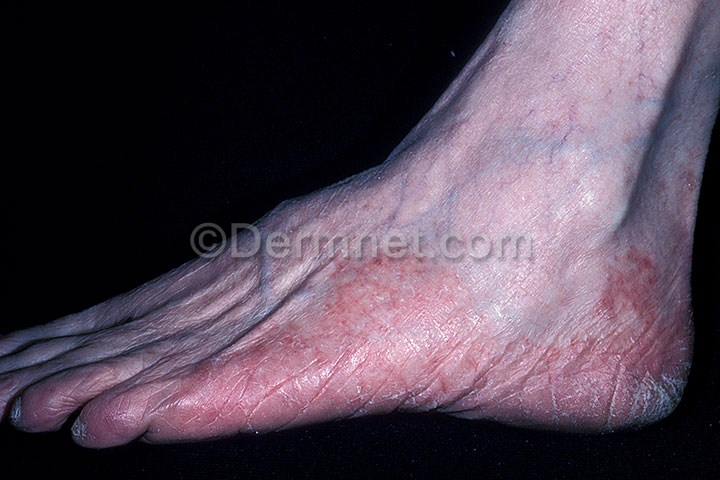
Disease: Tinea Ringworm Candidiasis and other Fungal Infections